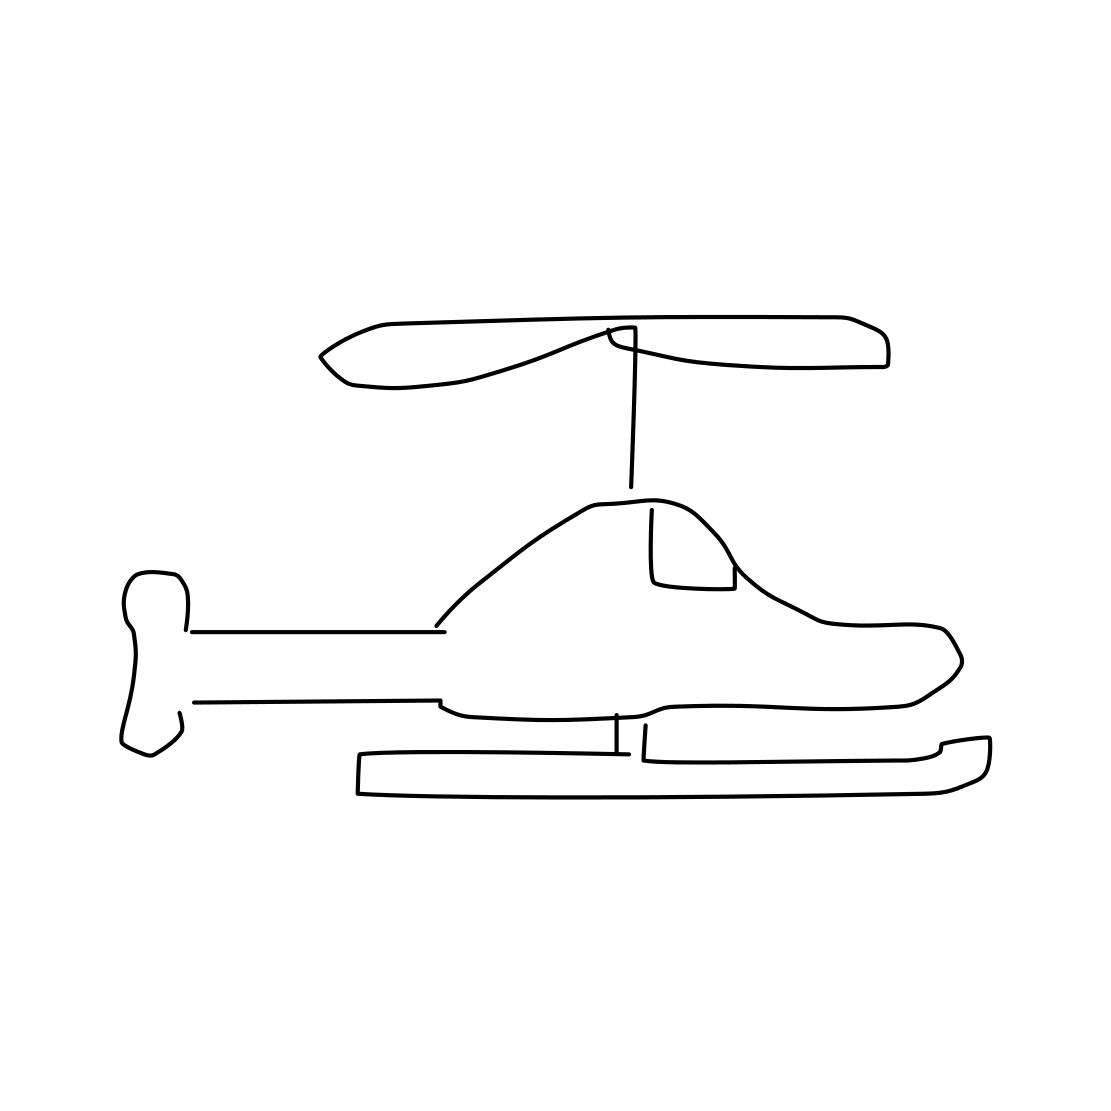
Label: helicopter